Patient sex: F
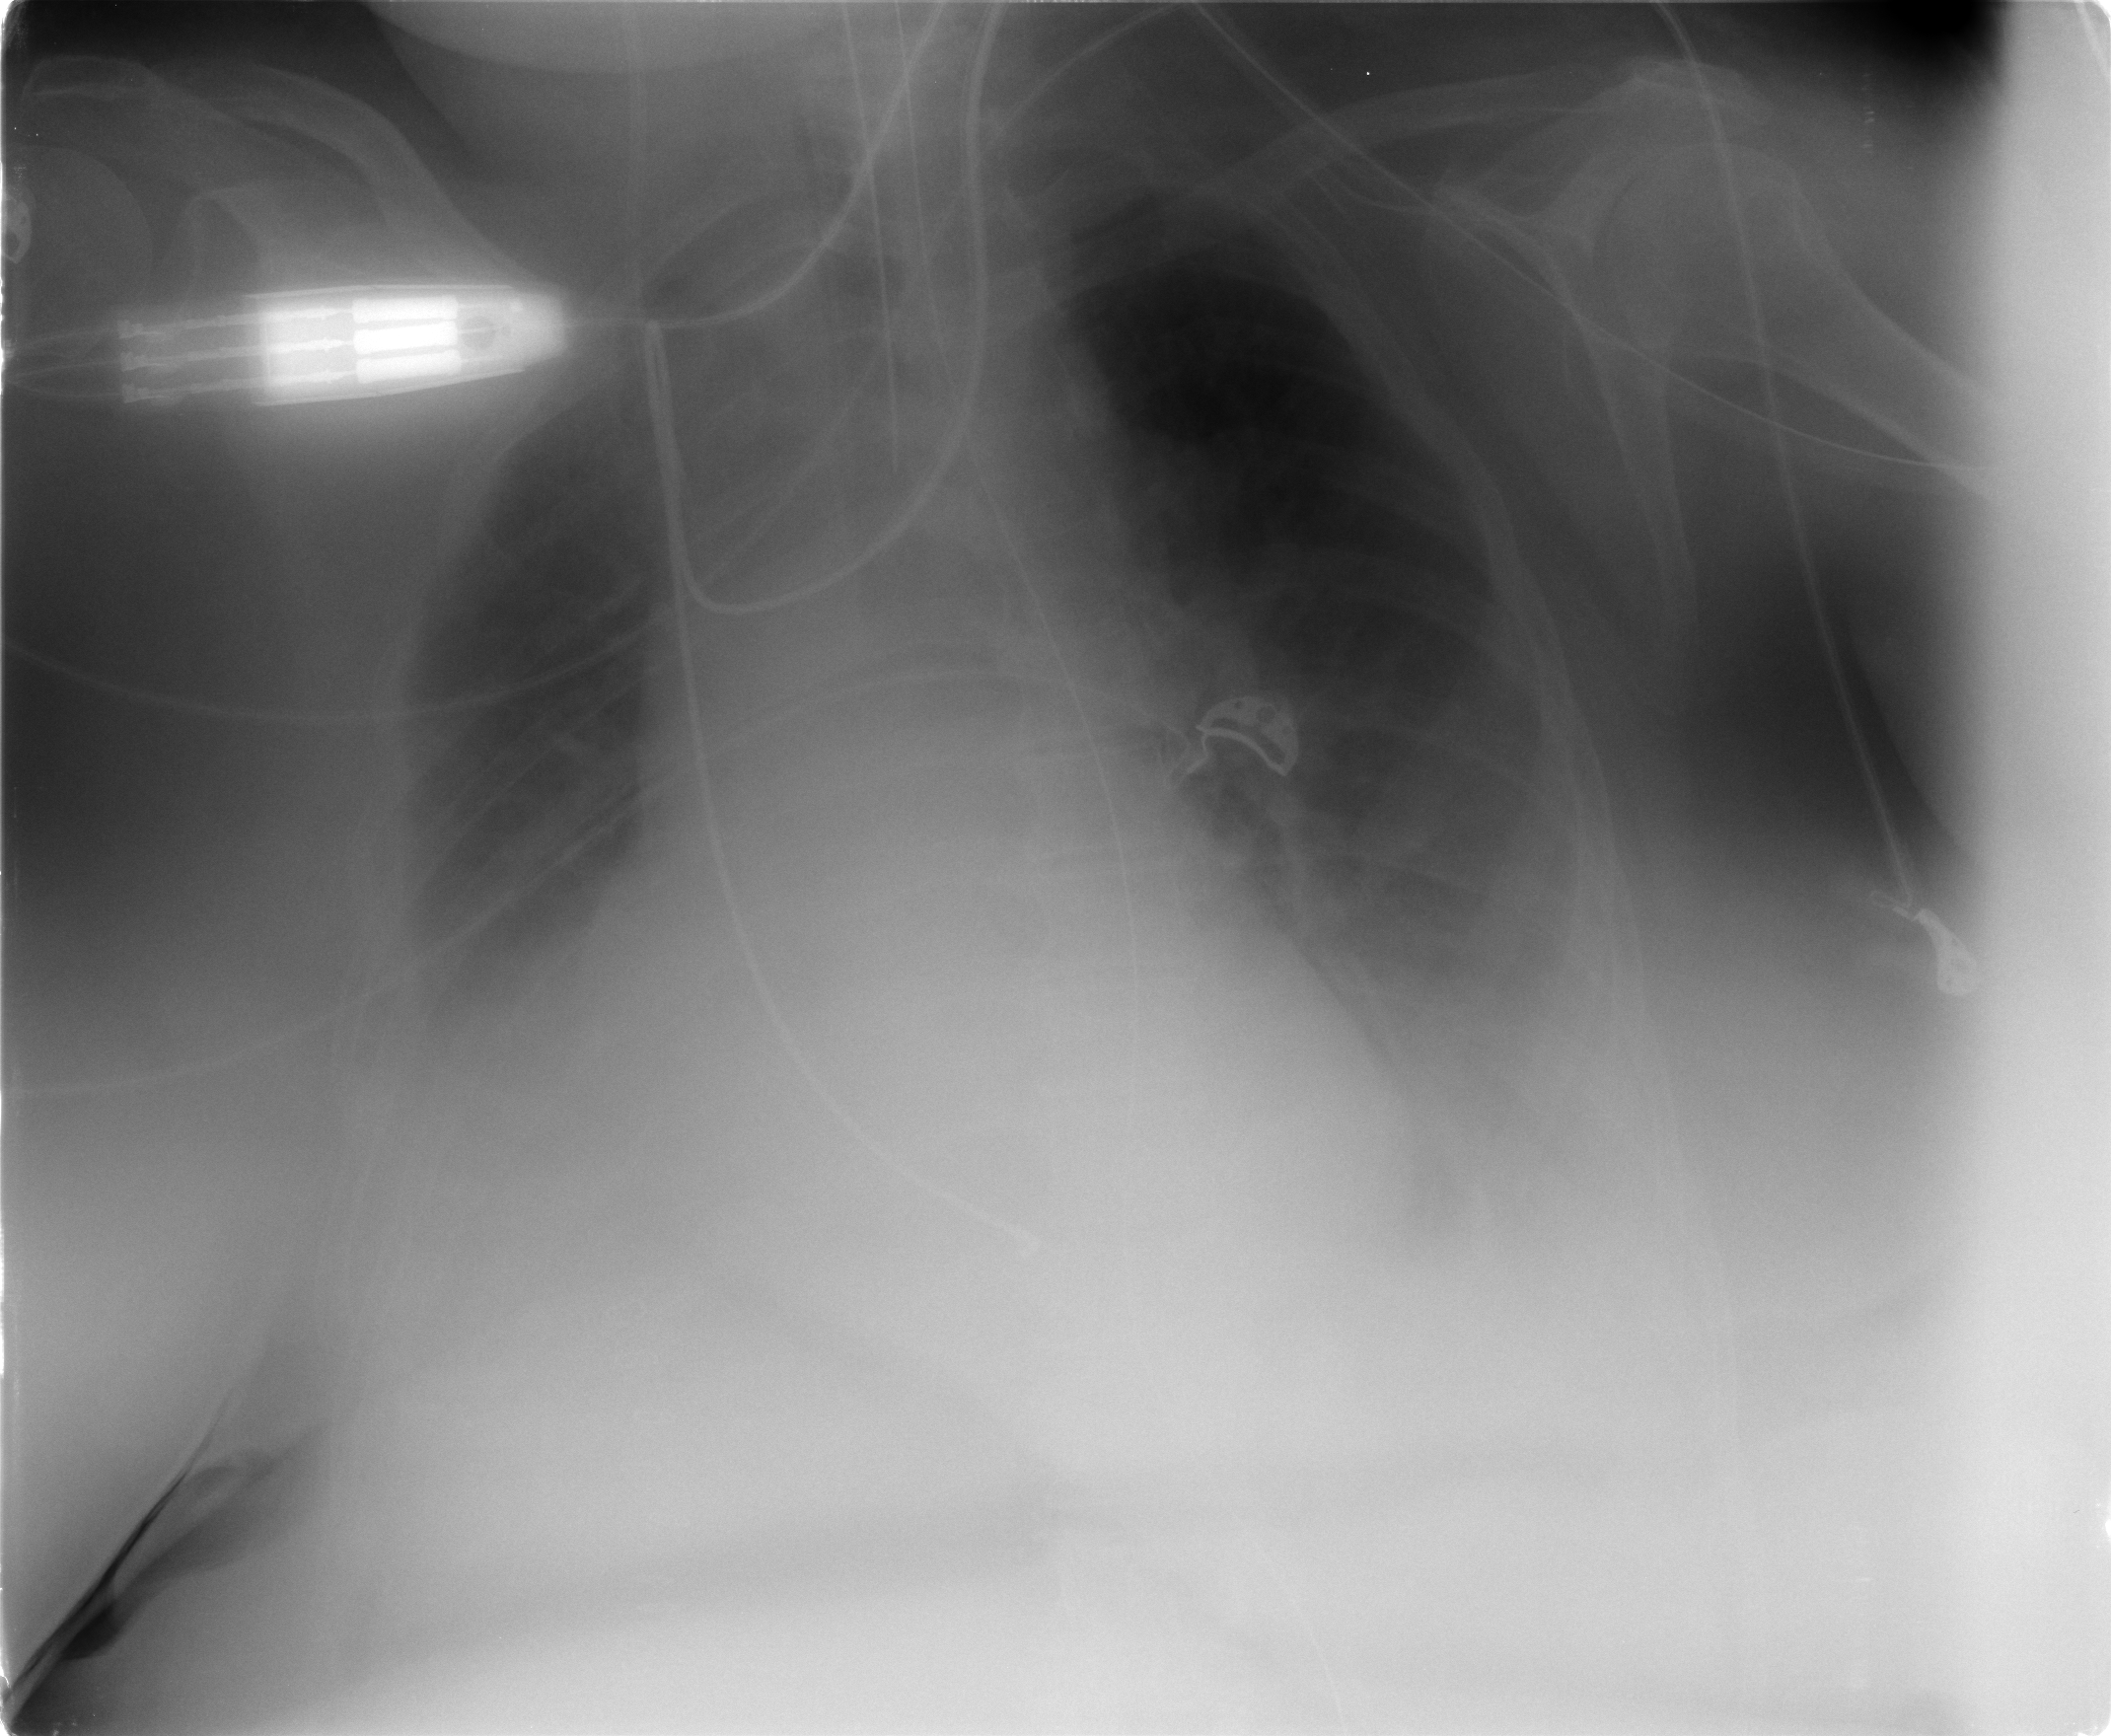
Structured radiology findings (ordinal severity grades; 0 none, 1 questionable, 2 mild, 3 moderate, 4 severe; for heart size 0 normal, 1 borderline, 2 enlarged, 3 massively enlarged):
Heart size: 0
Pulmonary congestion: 0
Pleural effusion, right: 2
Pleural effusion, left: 2
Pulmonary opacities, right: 0
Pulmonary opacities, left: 0
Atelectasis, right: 3
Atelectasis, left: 2